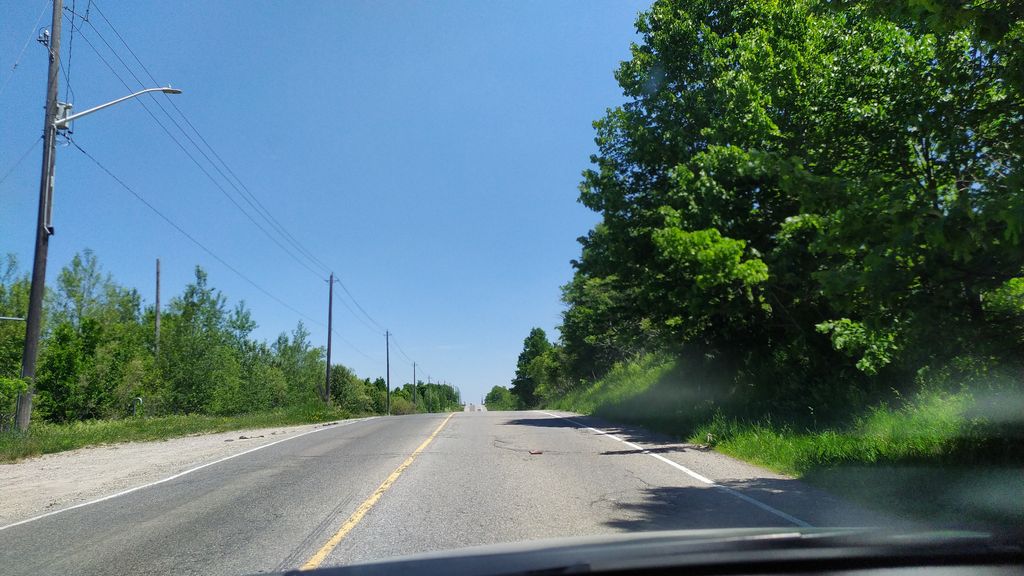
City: kitchener-waterloo